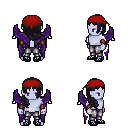
a pixel art fantasy rpg character, male body template, dark elf, purple skin, purple wings, metal pants, raven right-swept hairstyle, red bandana, leather bracers, ghillies, four views (front, back, left, right), 2x2 character sprite sheet, small pixel art, hard edges, no anti-aliasing